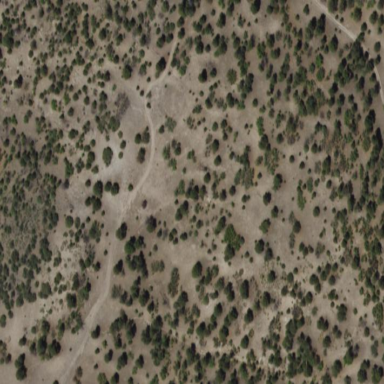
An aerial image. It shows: Patch of scrub vegetation.